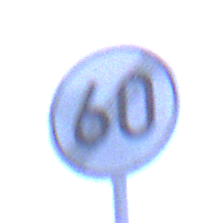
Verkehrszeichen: EndeGeschwindigkeit60
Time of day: SunriseSunset
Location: Outdoor (Urban)
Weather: Overcast
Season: NotSpecified
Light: Natural